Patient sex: F
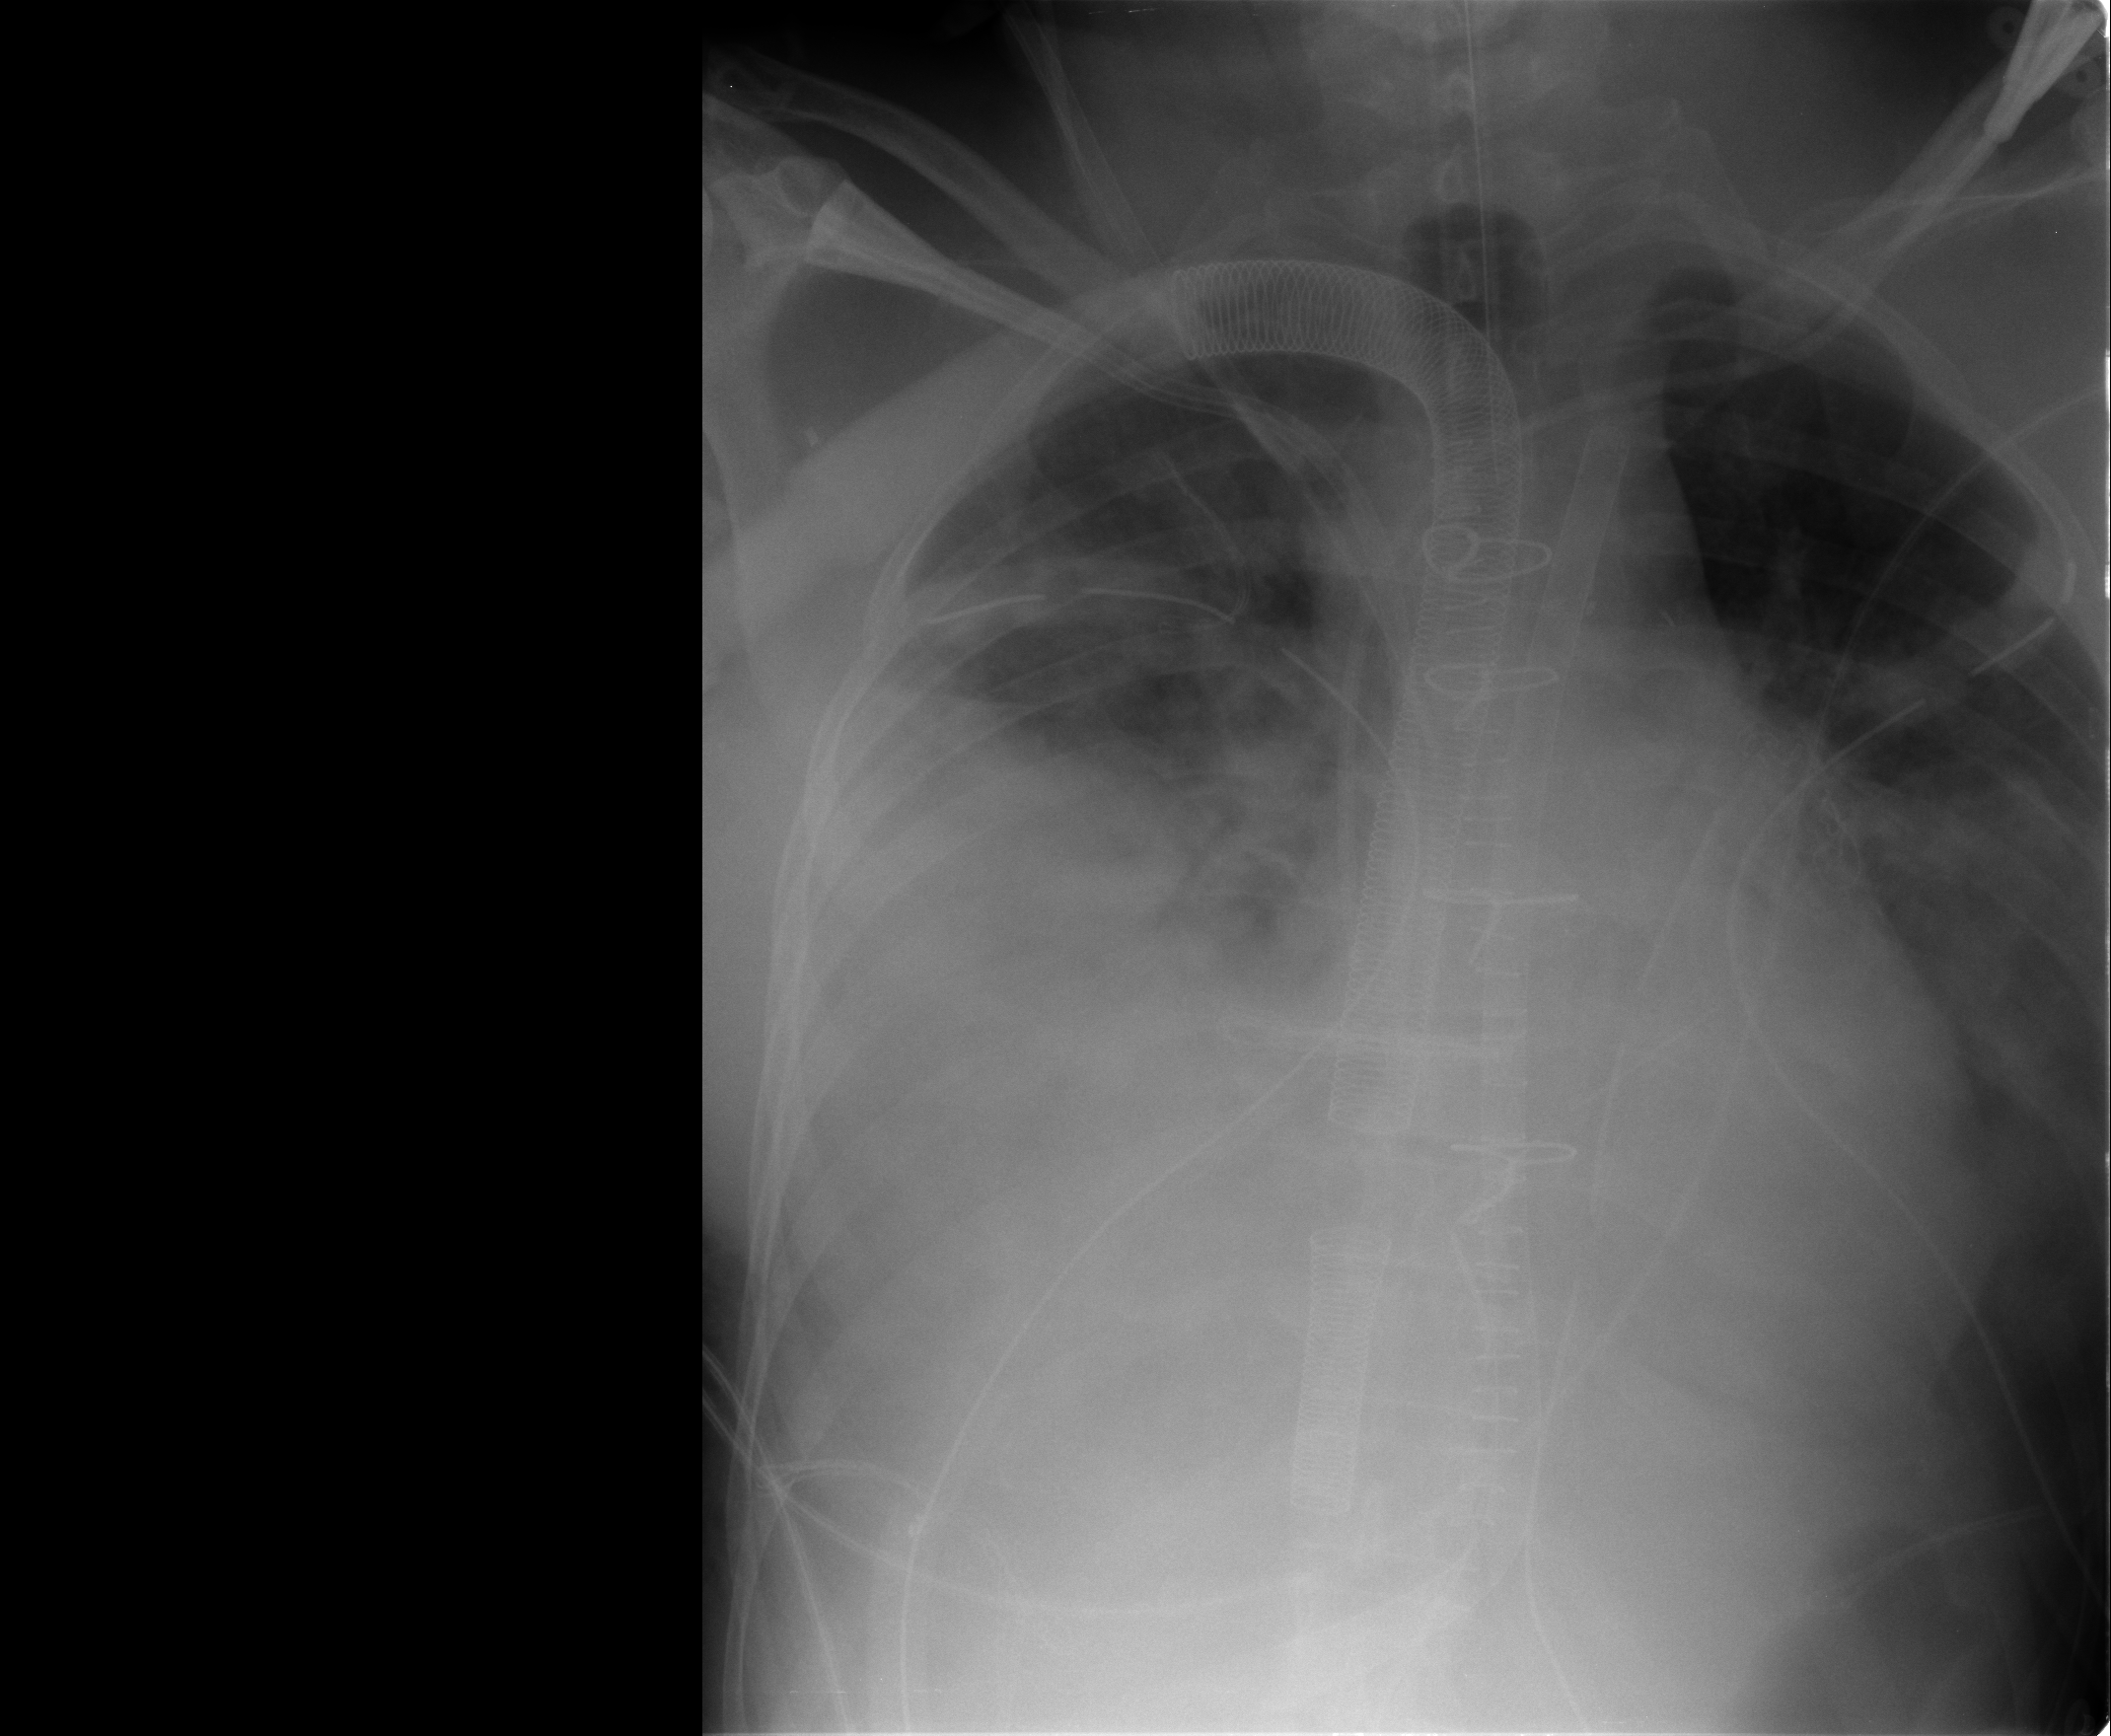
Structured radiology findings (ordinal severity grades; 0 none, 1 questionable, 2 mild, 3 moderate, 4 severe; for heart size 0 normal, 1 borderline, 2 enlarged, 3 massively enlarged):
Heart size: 0
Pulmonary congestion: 1
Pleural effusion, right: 3
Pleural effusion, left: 2
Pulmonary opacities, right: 2
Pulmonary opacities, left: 2
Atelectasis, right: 3
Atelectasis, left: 2